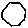
Label: hexagon